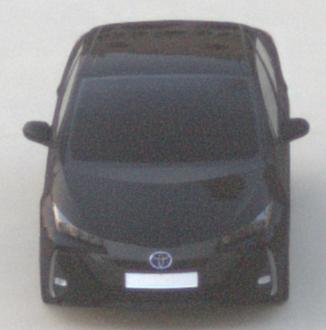
Make: Toyota
Model: Prius 1.8 Plug-In Hybrid
Detailed model: Prius (XW5) Plug-In
Model produced from: 2019/07
Model produced until: 2020/07
Doors: 5
Color: black
Road condition: dry road
Daytime: dawn
Contrast: low contrast